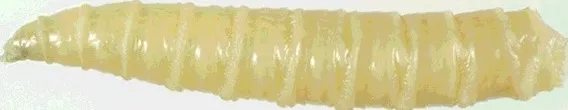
Light micrographs of third instar larva of Chrysomya villeneuvi and Lucilia cuprina. (B) Third instar larva of L. Cuprina showing smooth abdominal segments.
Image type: radiology (ultrasound)